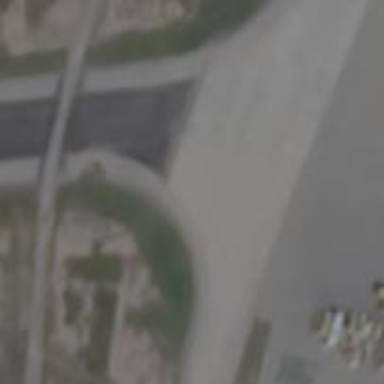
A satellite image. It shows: View of taxiway at the airport.